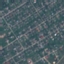
Land use / land cover: Residential